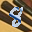
Label: 8